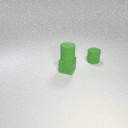
small green rubber cylinder above small green rubber cube